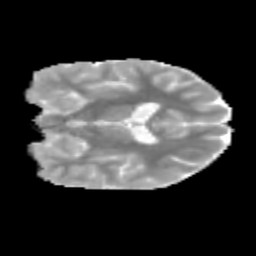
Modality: MD
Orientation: coronal
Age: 11
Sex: male
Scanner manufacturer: siemens
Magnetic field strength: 3 T
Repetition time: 3.8 s
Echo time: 0.07 s